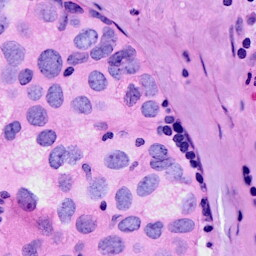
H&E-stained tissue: Breast